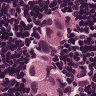
Metastatic tissue present: yes